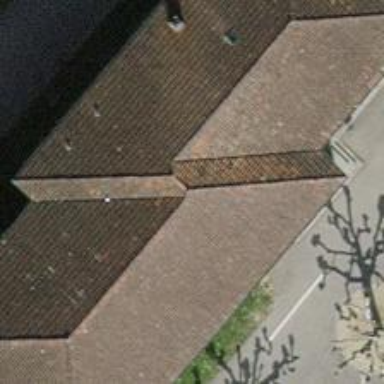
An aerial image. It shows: School building.